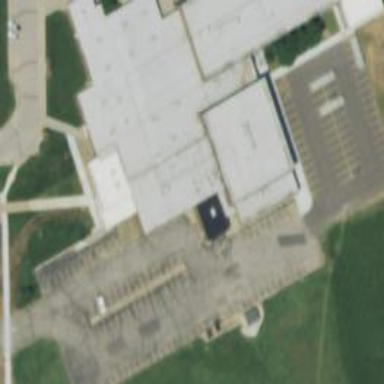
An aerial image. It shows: School.